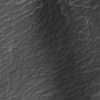
Label: not_dusty